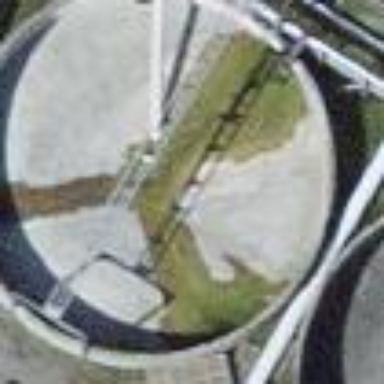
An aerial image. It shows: Body of wastewater.